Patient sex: M
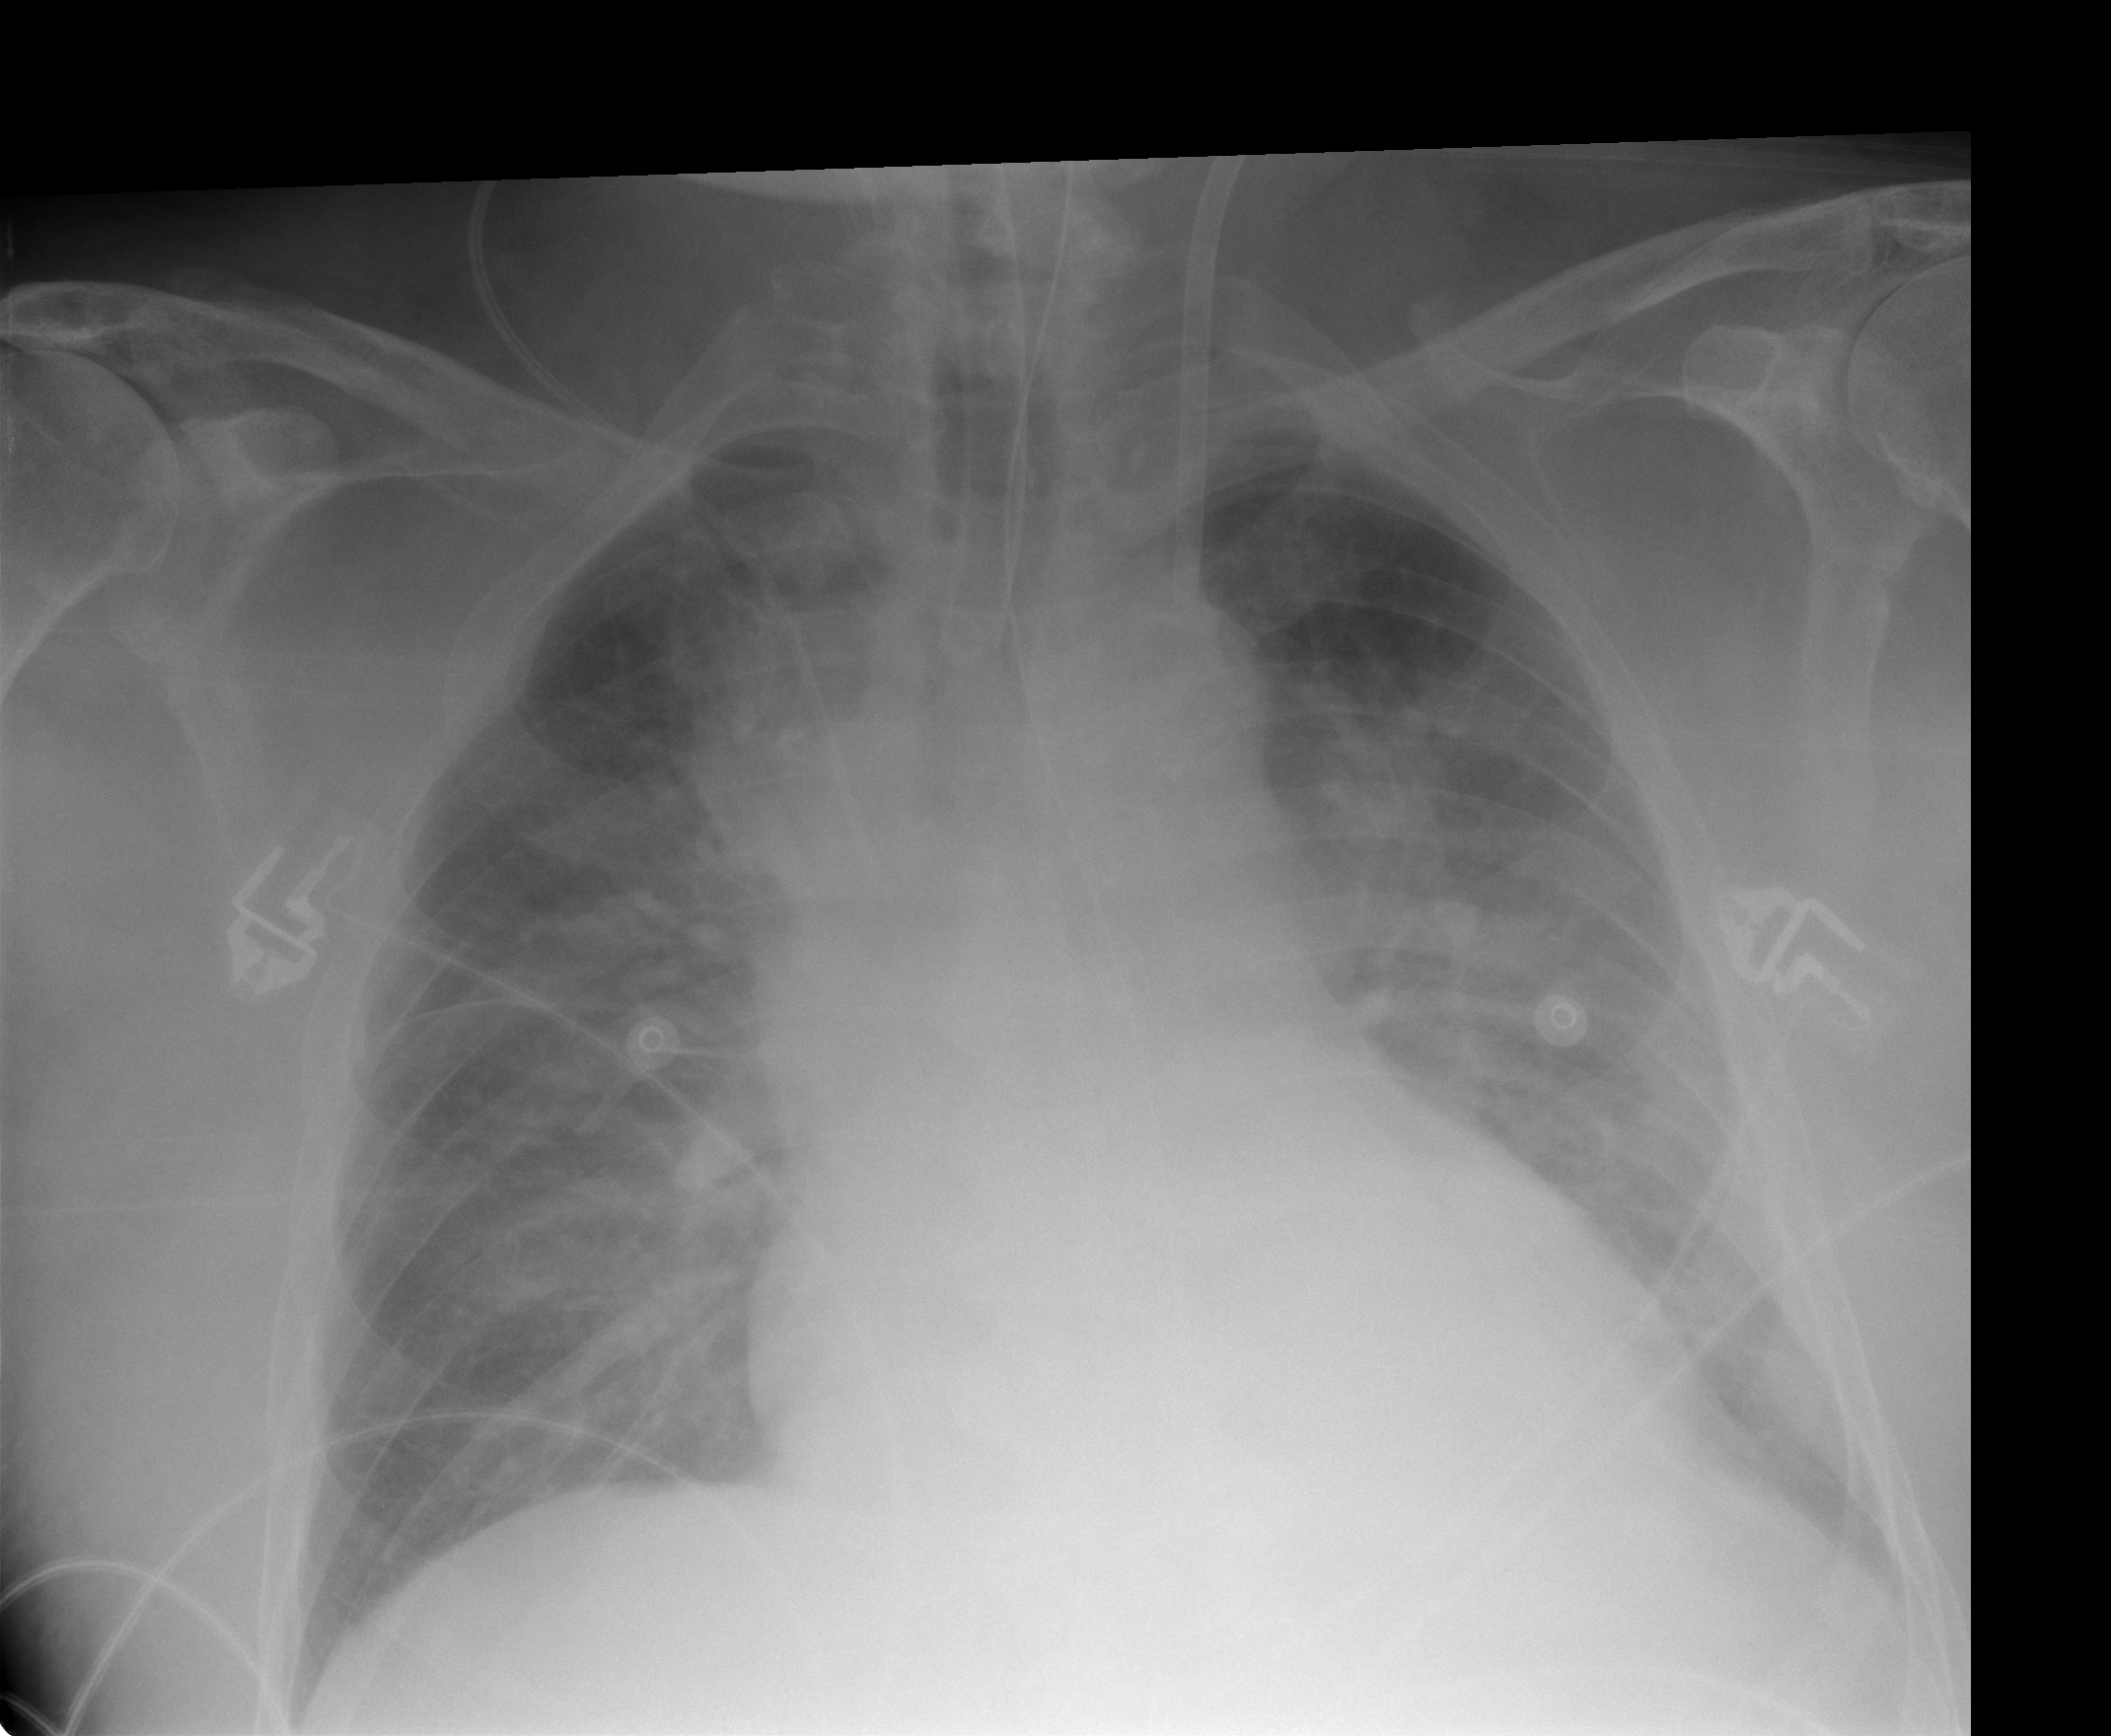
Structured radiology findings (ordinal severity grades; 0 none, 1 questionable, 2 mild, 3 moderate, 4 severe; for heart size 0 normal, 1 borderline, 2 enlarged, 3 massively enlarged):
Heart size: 0
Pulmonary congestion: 2
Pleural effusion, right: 0
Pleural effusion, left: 2
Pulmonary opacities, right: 1
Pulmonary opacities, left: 1
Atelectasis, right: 0
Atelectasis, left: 0